Question: I'm setting up a blog with <URL>, as a commented code repo, and I'm including source files right from the repos on the posts.
I've been able to get it to a working condition and want to improve it but I'm stuck.
## What I've done
There's a .gitignore'd dir inside the HUGO site root, that holds the source code repos.
There's a shortcode:
'''
{{ with .Get 0 }}
<pre><code>{{ readFile . }}</code>
<span class="source-footer">{{.}}</span>
</pre>
{{ end }}
'''
Then, in the post I can use the shortcode like so:
'''
#### Base/EntityTypeConfiguration.cs
Estas clases permiten manejar una clase de configuracion por cada clase del modelo...
{{< getSourceFile "repos/EFCoreApp/src/EFCore.App/Base/EntityTypeConfiguration.cs" >}}
'''
and I get this:

Which is pretty nice, since I don't have to copy and paste code, it's 100% up to date and I am sure it compiles.
But this is where I'm stuck!
## What I would like to do
1) Setting up the repo root in the front matter so the shortcode is simpler to use, like so:
'''
{{< getSourceFile "src/EFCore.App/Base/EntityTypeConfiguration.cs" >}}
'''
2) Being able to pass the language as a parameter to the shortcode to use it in the highlighting feature, something like so (this does not work):
'''
{{< getSourceFile "src/EFCore.App/Base/EntityTypeConfiguration.cs" "csharp" >}}
'''
:
'''
{{ with .Get 0 }}
'''{{.Get 1}}
<pre><code>{{ readFile . }}</code>
<span class="source-footer">{{.}}</span>
</pre>
'''
{{ end }}
'''
Or better yet, infer it from the file extension! ;-)
I think it shouldn't be too difficult but this is my first experience with Hugo, Go and the Templates, so, Could someone help me with this, please?
Thanks in advance.
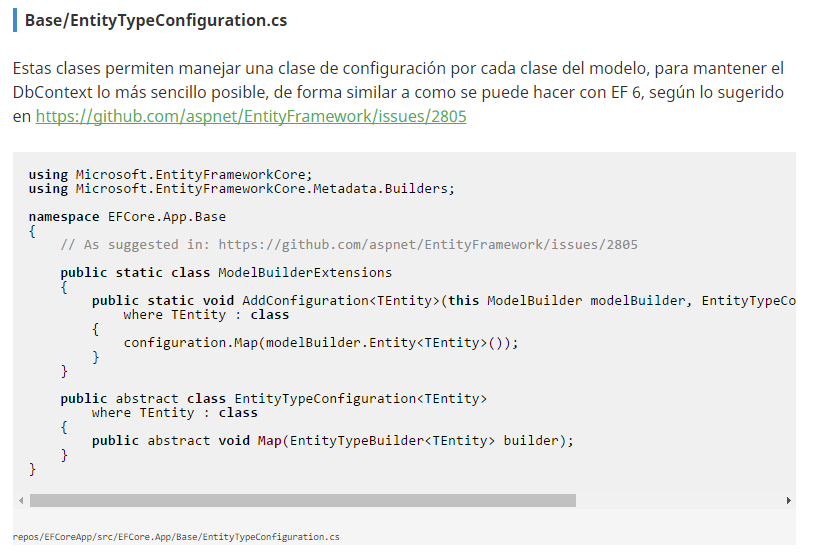
Answer: I finally got the answer in <URL>, so I just wanted to post it here to finish the question.
This is the final shortcode:
'''
{{ $file := .Get 0 }}
{{ $repoFilePath := printf "%s/%s" $.Page.Params.reponame $file }}
{{ $repoFile := printf "repos/%s" $repoFilePath }}
{{ $fileExt := replace (index (findRE "(\.)\w+$" $file) 0) "." "" }}
<pre><code class="language-{{ $fileExt }}">{{ readFile $repoFile }}</code>
<span class="source-footer">{{ $repoFilePath }}</span>
</pre>
'''
And this even solves the language highlighting from the file extension.